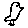
Label: bird